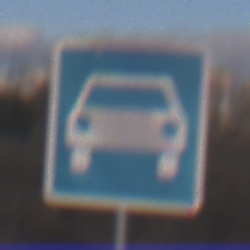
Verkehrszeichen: Kraftfahrstrasse
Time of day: MorningAfternoon
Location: Outdoor (Nature)
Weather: PartlyCloudy
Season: NotSpecified
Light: Natural